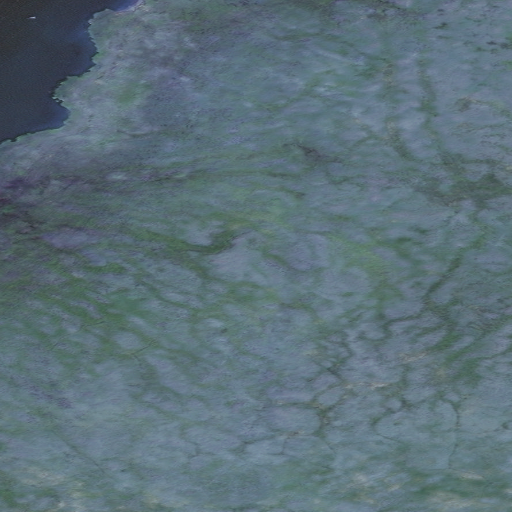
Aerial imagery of cape in Alaska named Kitnagak Point containing only unknown